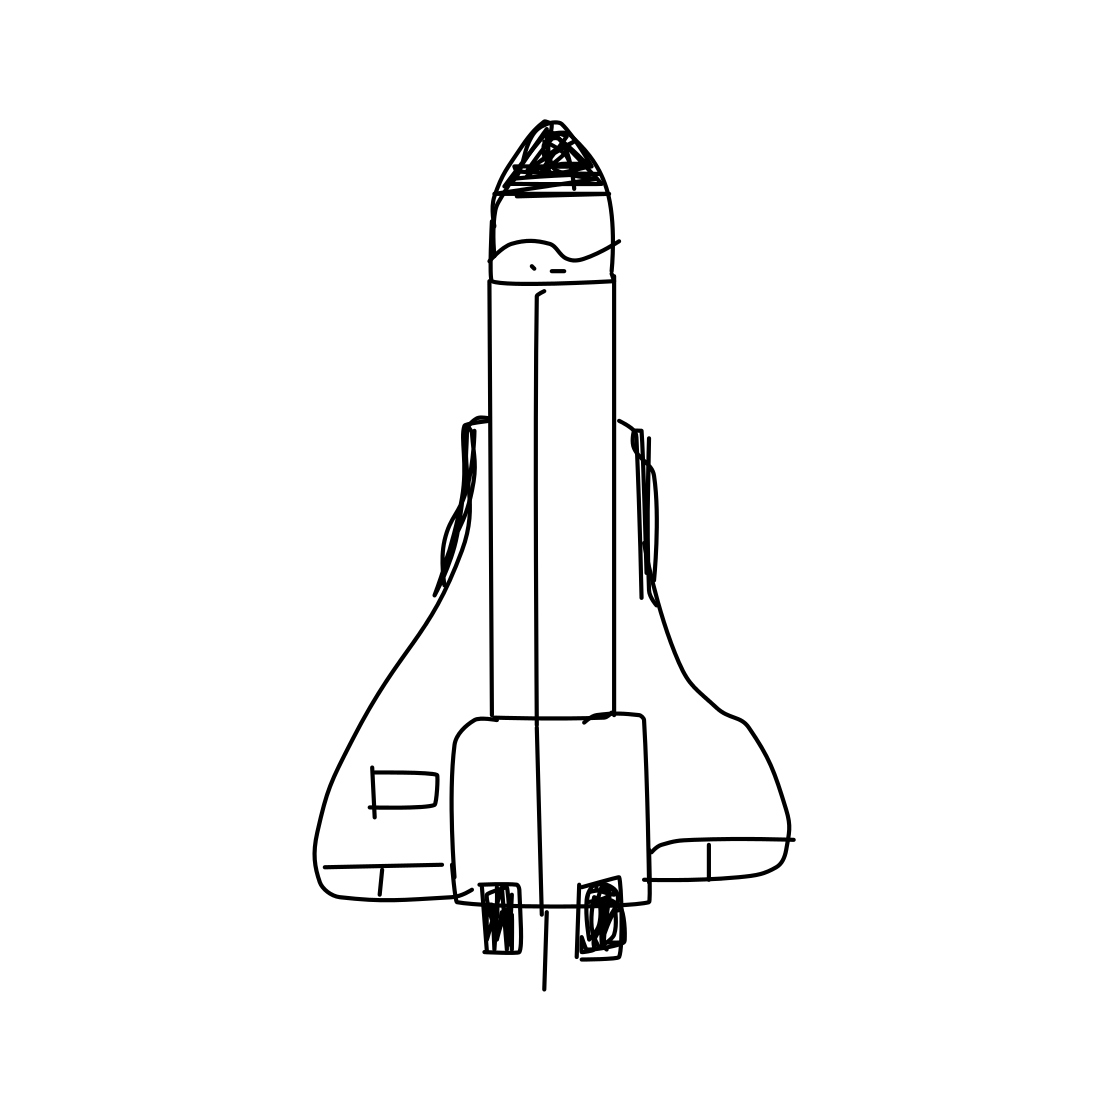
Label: space shuttle